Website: apple
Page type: billing-address
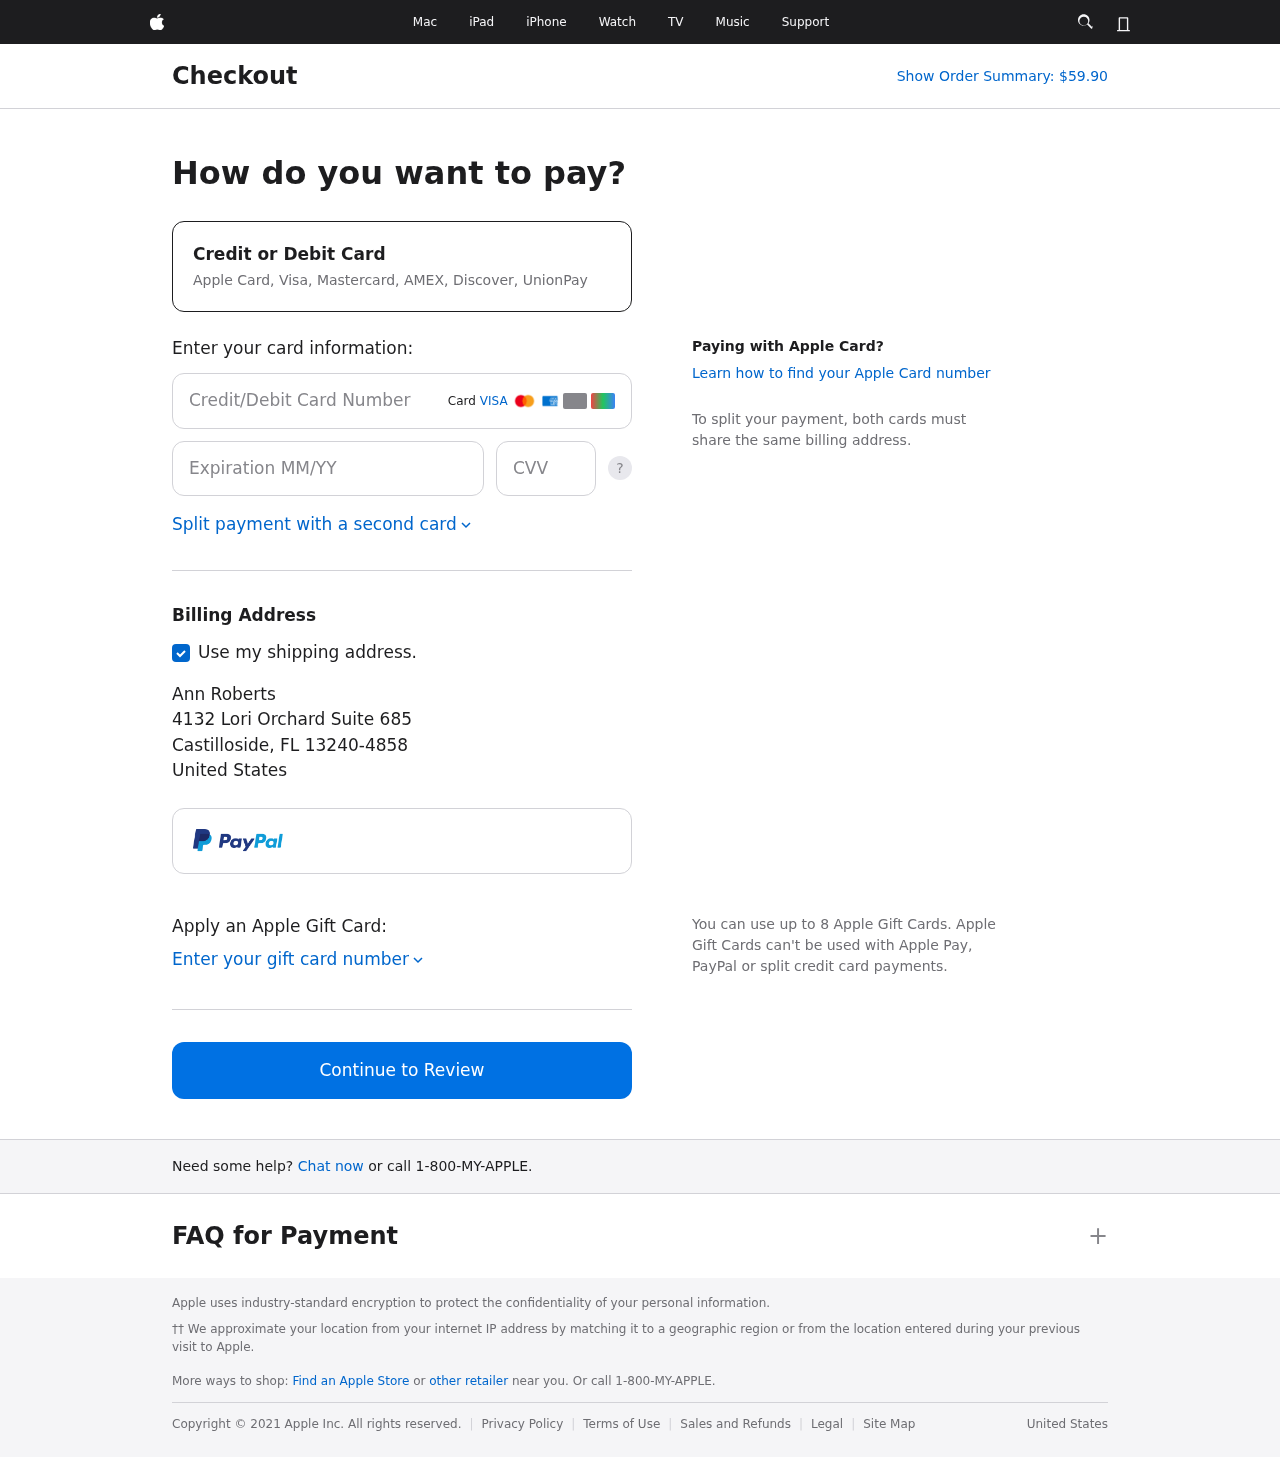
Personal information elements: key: PII_CARD_CVV
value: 936
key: PII_CARD_EXPIRY
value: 12/30
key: PII_CARD_NUMBER
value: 5543 0532 3701 9882
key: PII_CITY
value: Castilloside
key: PII_COUNTRY
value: United States
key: PII_FULLNAME
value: Ann Roberts
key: PII_POSTCODE_FULL
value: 13240-4858
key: PII_STATE_ABBR
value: FL
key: PII_STREET
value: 4132 Lori Orchard Suite 685
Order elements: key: ORDER_TOTAL
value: Show Order Summary: $59.90